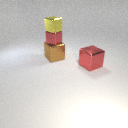
large brown metal cube below small red metal cube